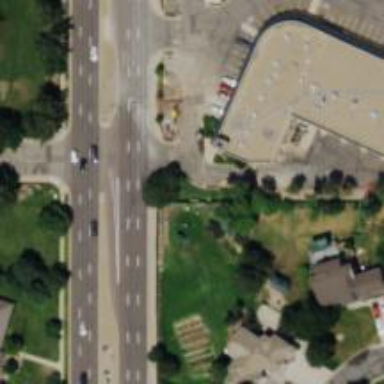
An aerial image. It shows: Secondary link road with asphalt surface.